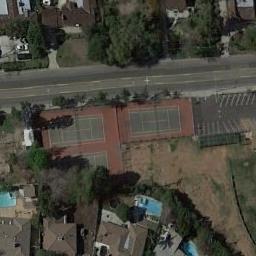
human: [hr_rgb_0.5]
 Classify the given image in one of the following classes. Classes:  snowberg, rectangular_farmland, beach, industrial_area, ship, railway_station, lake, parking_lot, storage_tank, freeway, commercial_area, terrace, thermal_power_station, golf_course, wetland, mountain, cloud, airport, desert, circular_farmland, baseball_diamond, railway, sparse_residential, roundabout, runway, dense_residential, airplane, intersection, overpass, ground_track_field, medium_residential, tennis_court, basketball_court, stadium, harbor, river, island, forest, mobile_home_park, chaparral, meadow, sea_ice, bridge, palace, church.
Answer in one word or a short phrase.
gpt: tennis_court